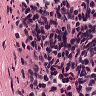
Metastatic tissue present: no